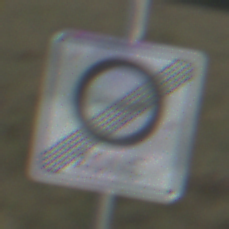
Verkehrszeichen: EndeUmweltzone
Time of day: Night
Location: Outdoor (Nature)
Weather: Overcast
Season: NotSpecified
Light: Artificial